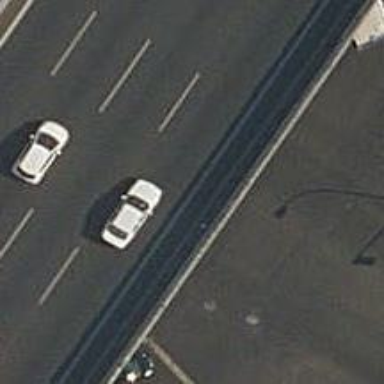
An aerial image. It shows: Road with traffic signals.